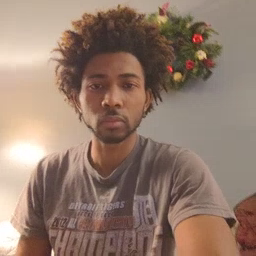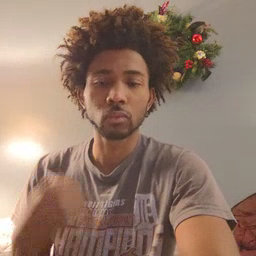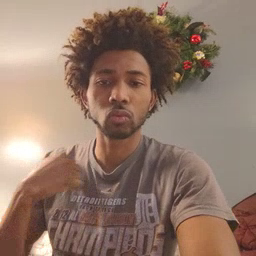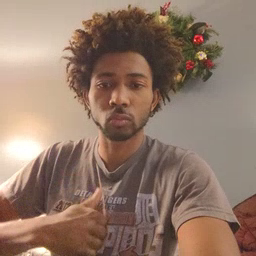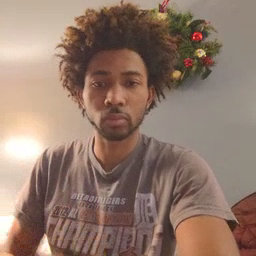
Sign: jacket